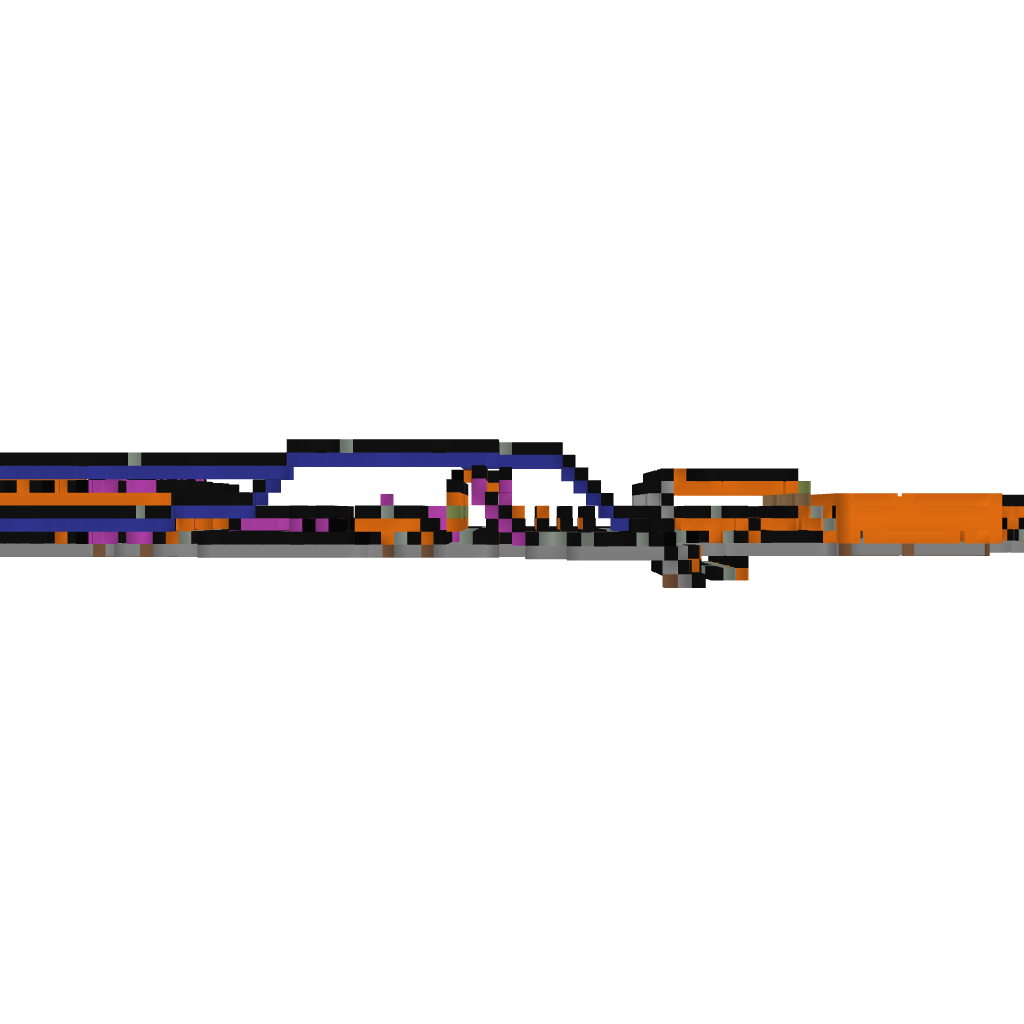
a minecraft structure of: Redstone Calculator